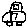
Label: car